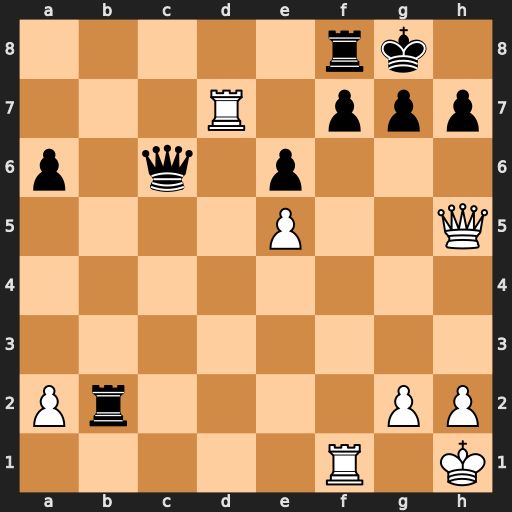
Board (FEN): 5rk1/3R1ppp/p1q1p3/4P2Q/8/8/Pr4PP/5R1K
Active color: w
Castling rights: -
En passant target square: -
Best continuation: Qxf7+ Rxf7 Rd8+ Qe8 Rxe8+ Rf8 Rfxf8#